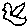
Label: bird